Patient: sex M, age 57
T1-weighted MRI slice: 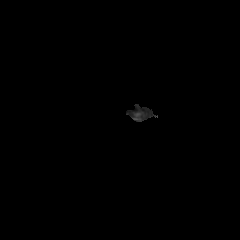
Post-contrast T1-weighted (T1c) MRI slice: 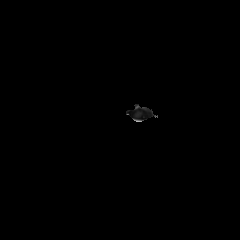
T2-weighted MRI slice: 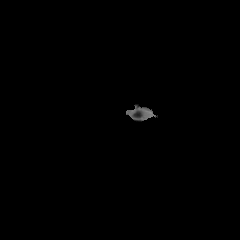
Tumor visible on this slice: no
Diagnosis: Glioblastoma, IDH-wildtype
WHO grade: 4